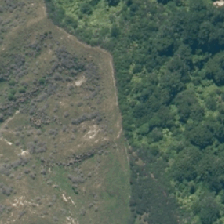
Land cover: low_producing_grassland